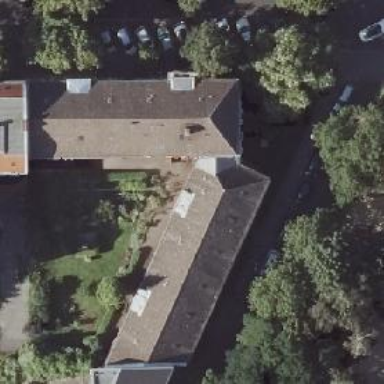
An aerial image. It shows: Hipped roof apartment building.